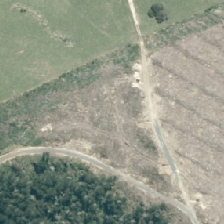
Land cover: harvested_forest